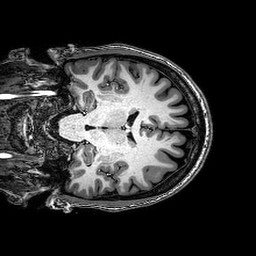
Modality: T1w
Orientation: coronal
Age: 24
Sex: female
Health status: healthy
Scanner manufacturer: philips
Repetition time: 0.008163 s
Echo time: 0.00373 s